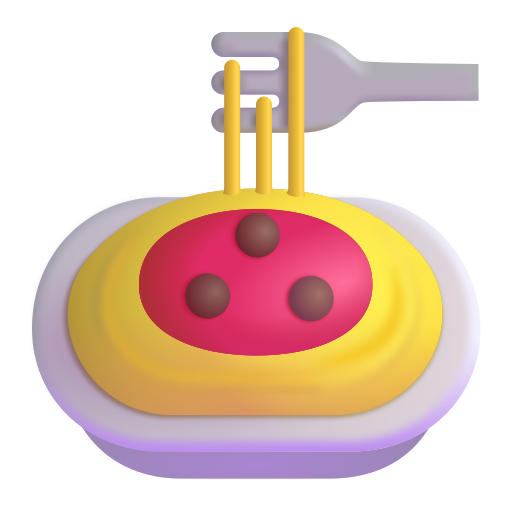
spaghetti color